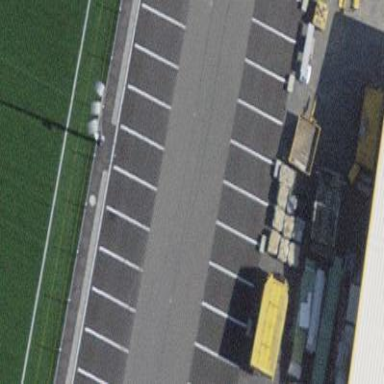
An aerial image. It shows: Street-side parking area with asphalt surface.